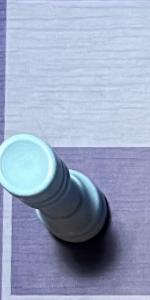
Label: Rook_White